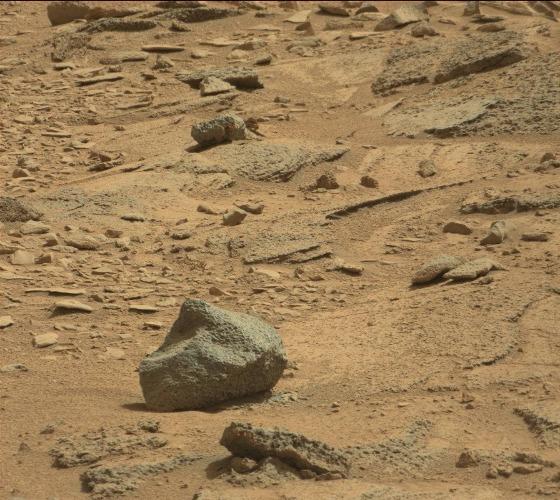
Terrain classes present: Bedrock, Gravel / Sand / Soil, Rock, Shadow